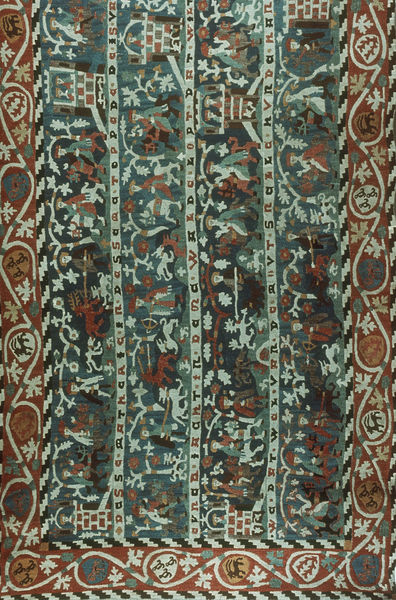
Titel: Jagd-Teppich
Institution: Wienhausen, Kloster
Schlagwörter: blau, blätter, mann, weiß, bäume, gelb, grün, menschen, braun, frau, männer, schwarz, hund, hunde, rot, tier, tiere, muster, ornament, teppich, gesicht, stickerei, stoff, turm, ranken, reiten, schrift, bogen, detail, inschrift, streifen, faden, schild, text, quer, jagd, wappen, hirsch, mittelalter, tapisserie, gestickt, hatz, szenen, wandbehang, webteppich, symbole, mäander, erzählung, jagdszenen